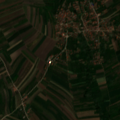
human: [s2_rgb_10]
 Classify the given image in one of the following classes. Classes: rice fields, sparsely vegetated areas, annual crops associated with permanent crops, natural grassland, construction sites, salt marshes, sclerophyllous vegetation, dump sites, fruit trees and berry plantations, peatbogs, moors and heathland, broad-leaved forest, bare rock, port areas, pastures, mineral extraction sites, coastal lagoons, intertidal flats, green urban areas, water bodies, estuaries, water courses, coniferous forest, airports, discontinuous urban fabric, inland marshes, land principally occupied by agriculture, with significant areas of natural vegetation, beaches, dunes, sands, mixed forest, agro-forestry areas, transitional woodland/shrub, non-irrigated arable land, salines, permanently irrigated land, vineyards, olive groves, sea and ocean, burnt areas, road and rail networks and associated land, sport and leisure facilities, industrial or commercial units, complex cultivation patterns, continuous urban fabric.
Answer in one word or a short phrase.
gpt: discontinuous urban fabric, non-irrigated arable land, complex cultivation patterns, land principally occupied by agriculture, with significant areas of natural vegetation